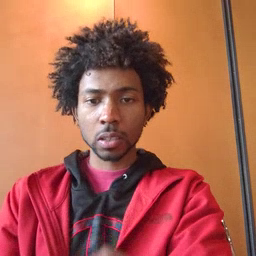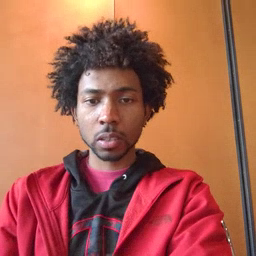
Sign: pizza